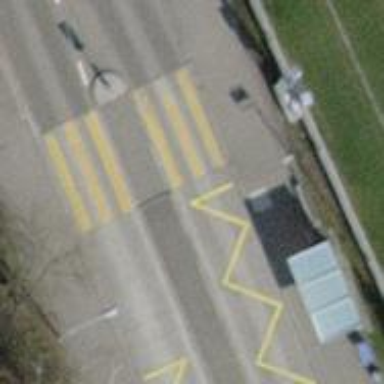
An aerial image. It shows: Public transport stop position.